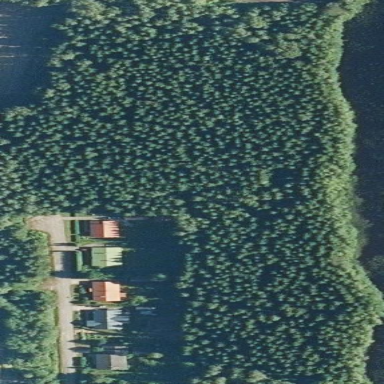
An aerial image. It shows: Evergreen woodland with needle-leaved trees.